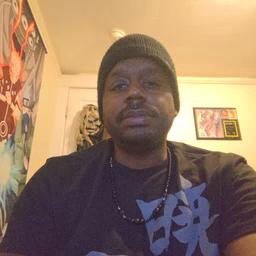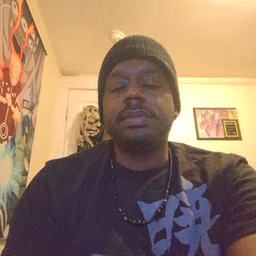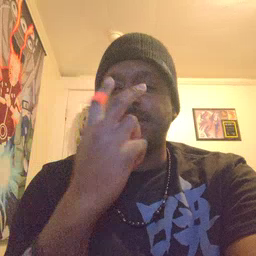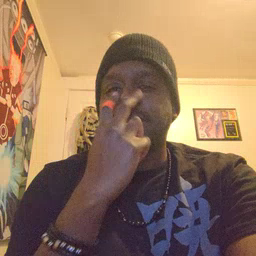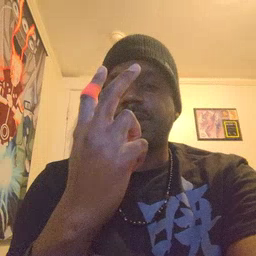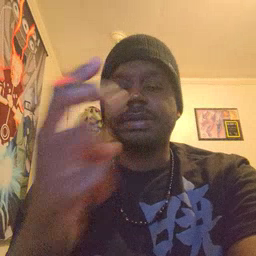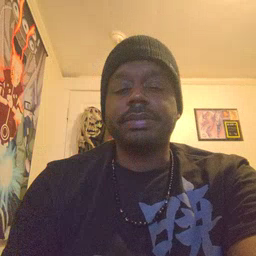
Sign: see